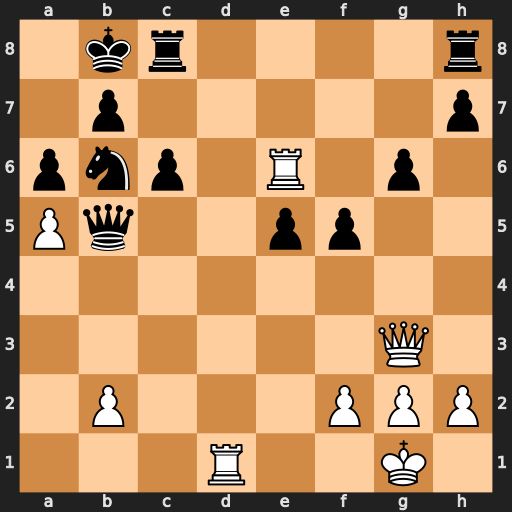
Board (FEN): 1kr4r/1p5p/pnp1R1p1/Pq2pp2/8/6Q1/1P3PPP/3R2K1
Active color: w
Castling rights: -
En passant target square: -
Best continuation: Rxe5 Qc4 Re4+ Ka8 Rxc4